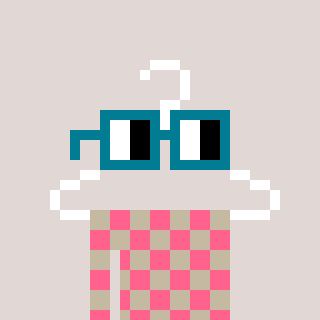
a pixel art character with square dark green glasses, a hanger-shaped head and a bege-colored body on a warm background